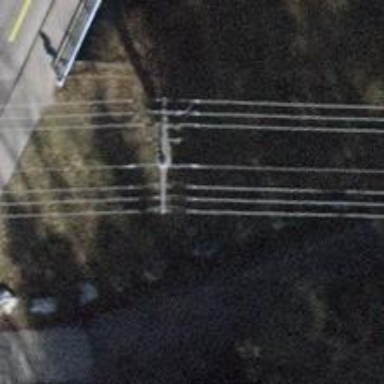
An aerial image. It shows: Power line is depicted.